Question: I can't label the plot, which shows the 1,2,3 attributes in the c=df["hypothyroid"] column.
I tried legend(labels=[1,2,3]) and even gca().legend(labels=1,2,3]).
'''
print("Before PCA: ", df.shape)
seed = 7
pca = PCA(n_components=2, random_state=seed)
df_pca = pca.fit_transform(df)
pca_2 = plt.scatter(df_pca[:,0], df_pca[:,1], c=df["hypothyroid"],
cmap="autumn")
plt.title("2_components PCA")
plt.xlabel("Principal Component 1")
plt.ylabel("Pringipal Component 2")
plt.gca().legend(["0","1","2"])
plt.show()
print("After PCA: ", df_pca.shape)
'''
I need the plot to have the legend of the 1 2 3 hypothyroid classes. Like this image shows the iris classification.

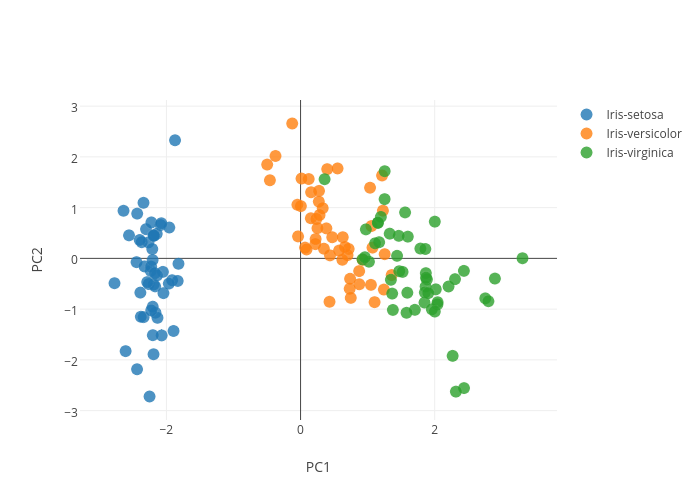
Answer: # Solution
As per <URL>:
'''
import matplotlib.pyplot as plt
from sklearn import datasets
from sklearn.decomposition import PCA
from sklearn.discriminant_analysis import LinearDiscriminantAnalysis
iris = datasets.load_iris()
X = iris.data
y = iris.target
target_names = iris.target_names
pca = PCA(n_components=2)
df_pca = pca.fit_transform(X)
for label in np.unique(y):
plt.scatter(df_pca[y==label, 0], df_pca[y==label, 1], label=label)
plt.legend()
plt.show()
'''
Output:
<URL>
# Caveat
Just like the 'y' array in my example, you'll already have to have some data structure that matches a category label with each of your data points. Otherwise, Matplotlib (or any plotting program) won't have any way of figuring out which points are in which category.